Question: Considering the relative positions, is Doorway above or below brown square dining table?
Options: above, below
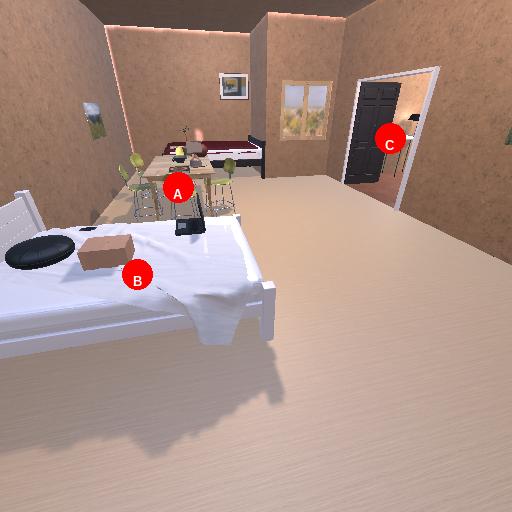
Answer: above